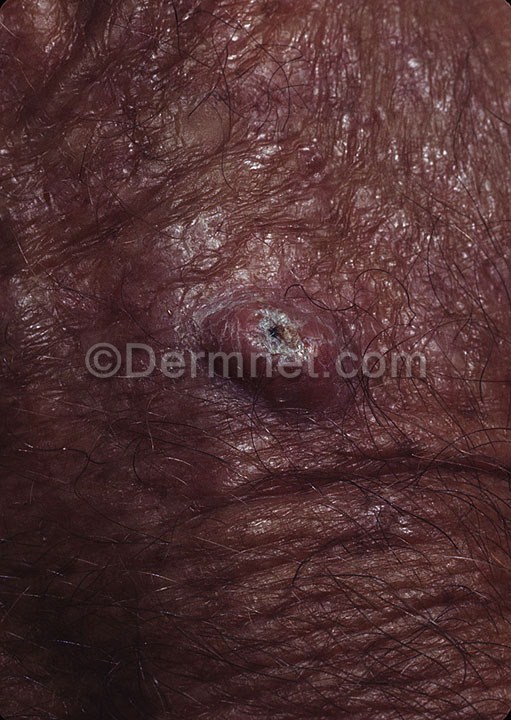
Disease: Seborrheic Keratoses and other Benign Tumors